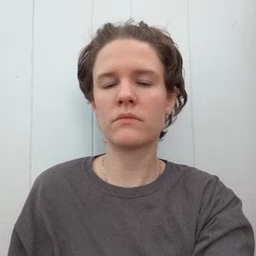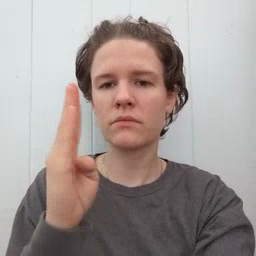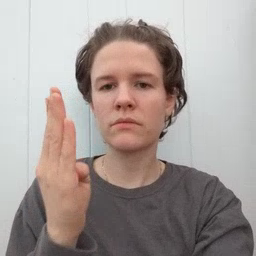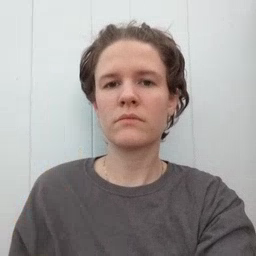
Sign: blue